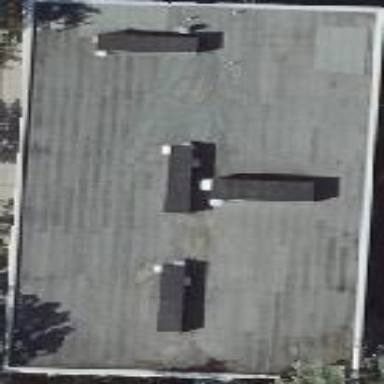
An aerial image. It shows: Flat roof retail building.